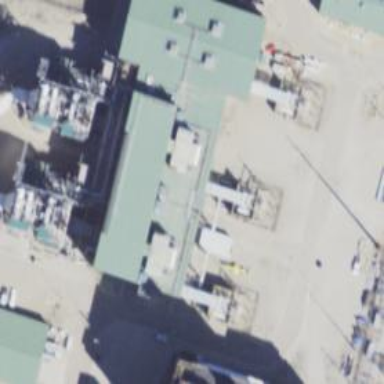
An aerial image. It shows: Gas turbine generator powered by gas.